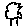
Label: tree